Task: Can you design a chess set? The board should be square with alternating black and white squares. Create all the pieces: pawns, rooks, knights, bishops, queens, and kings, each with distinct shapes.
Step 2582:
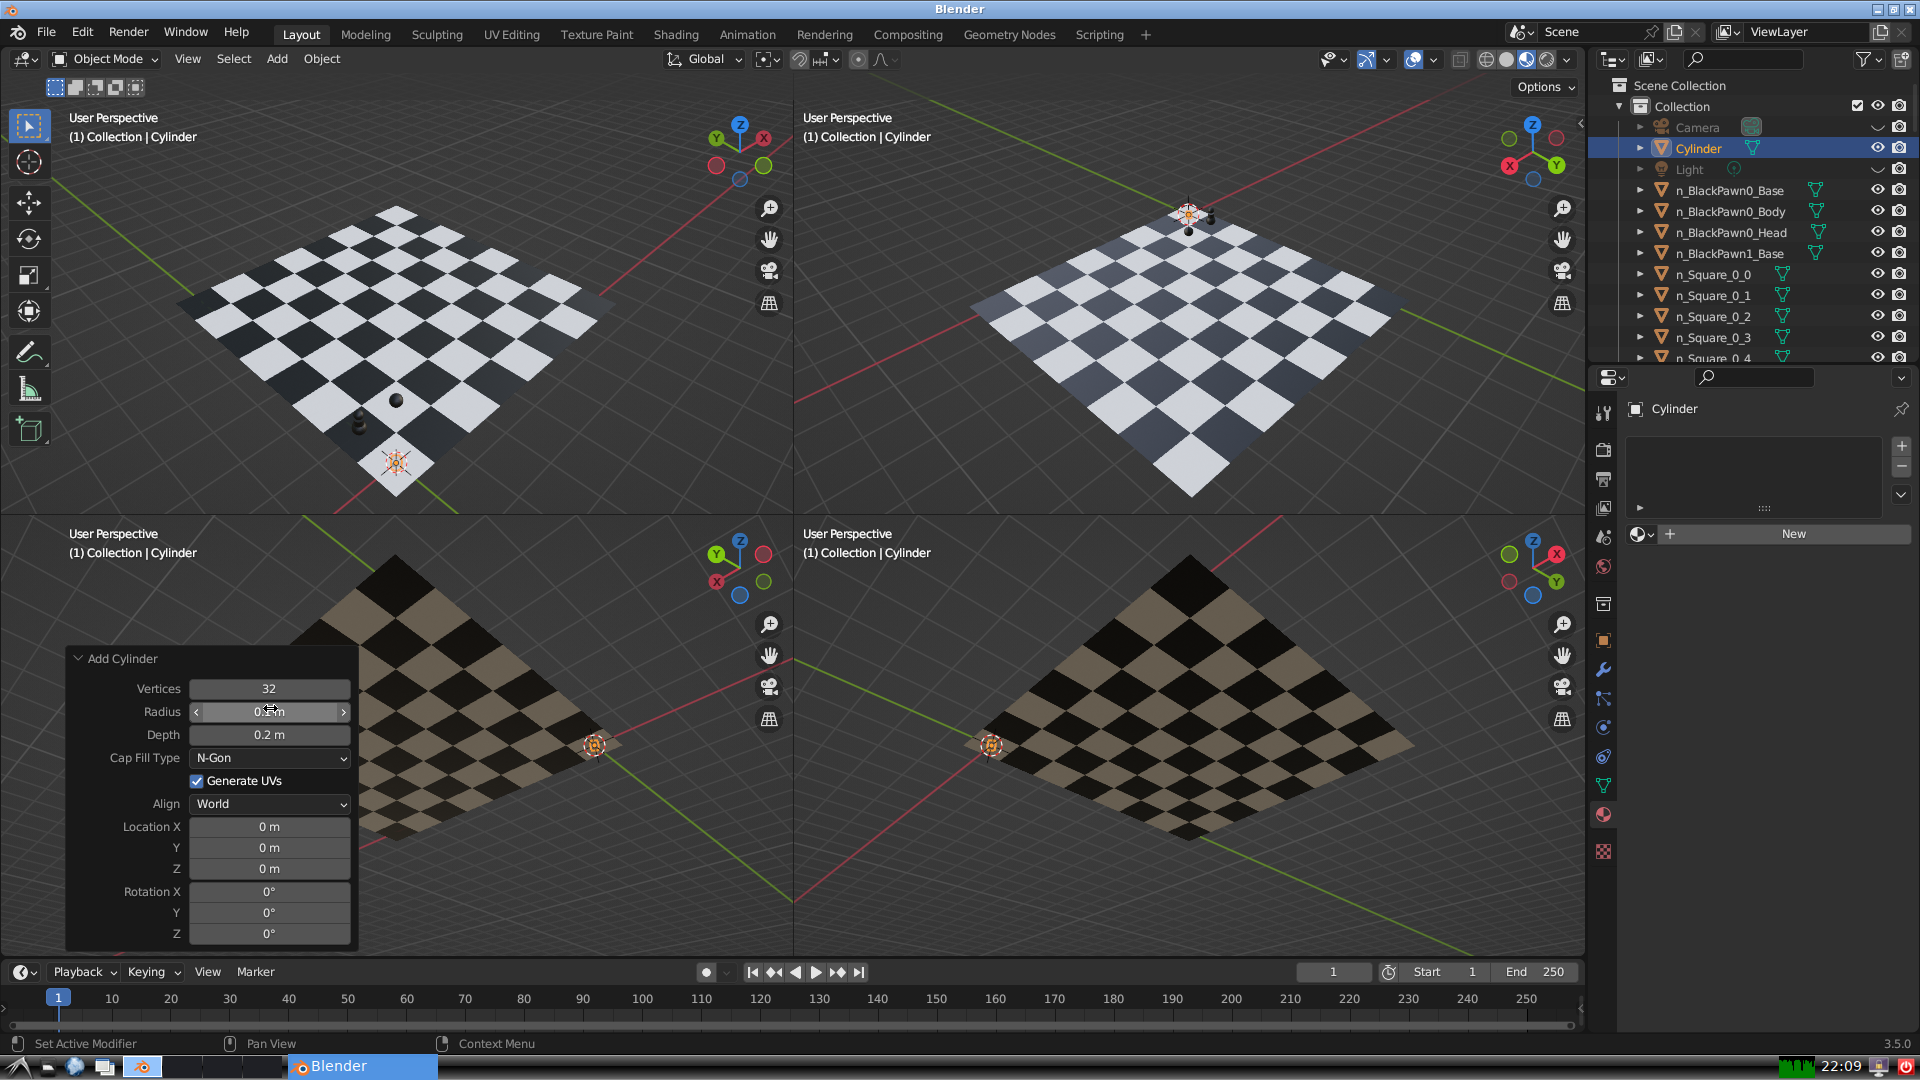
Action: {"mouse_move": [960, 540]}